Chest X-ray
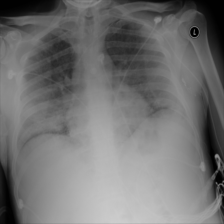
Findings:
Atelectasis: negative
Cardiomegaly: negative
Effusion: negative
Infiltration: negative
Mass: negative
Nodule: negative
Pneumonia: negative
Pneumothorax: negative
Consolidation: negative
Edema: positive
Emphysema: negative
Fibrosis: negative
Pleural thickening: negative
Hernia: negative